Field crop: maize
Growth stage: 2
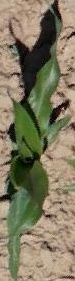
Species: maize